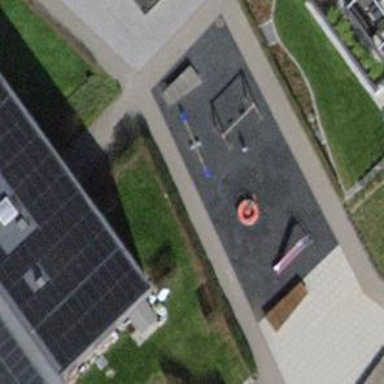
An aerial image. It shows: Playground area for leisure land.